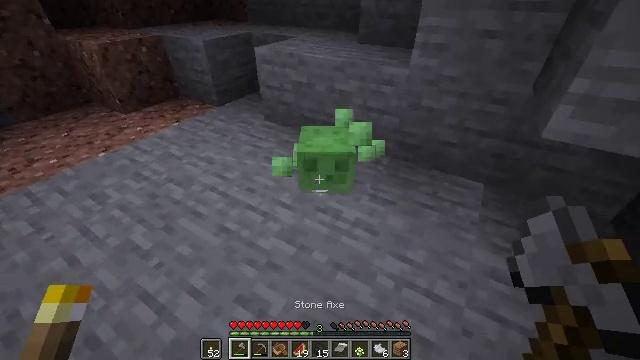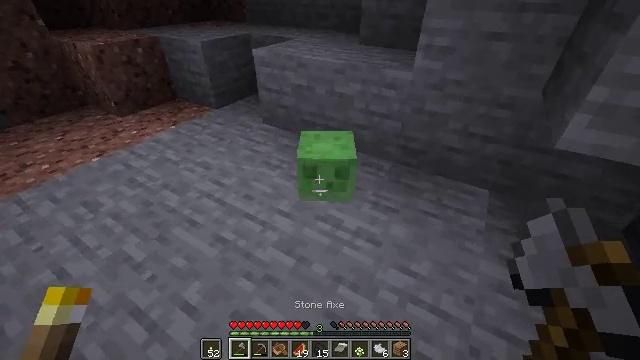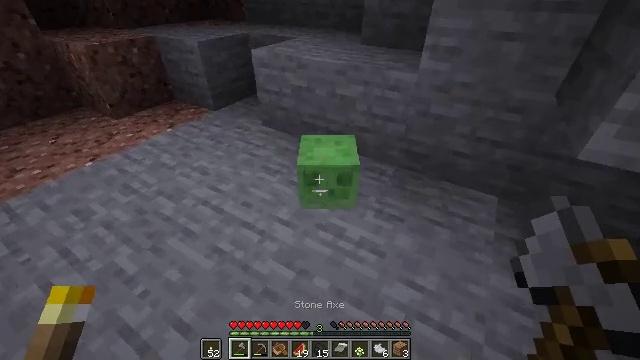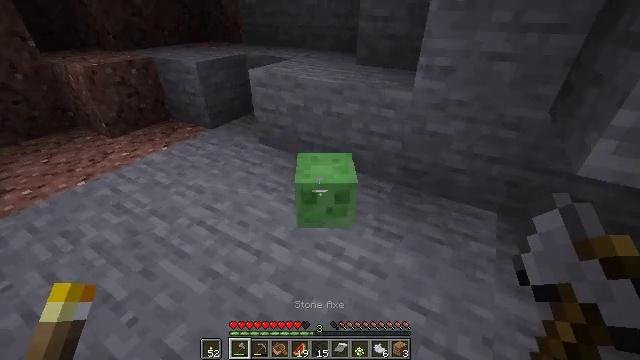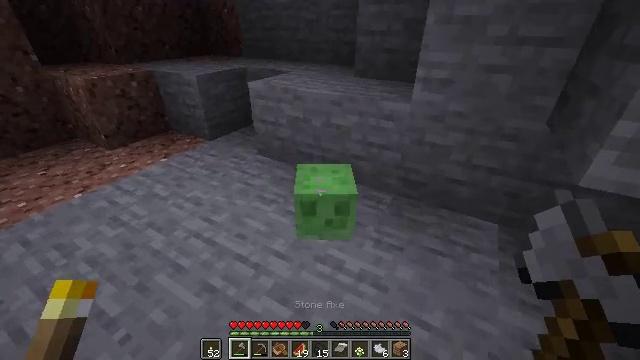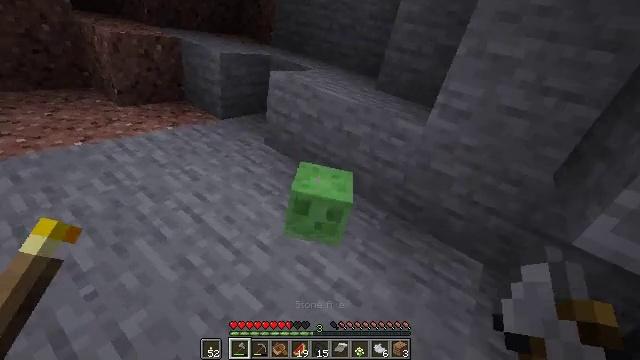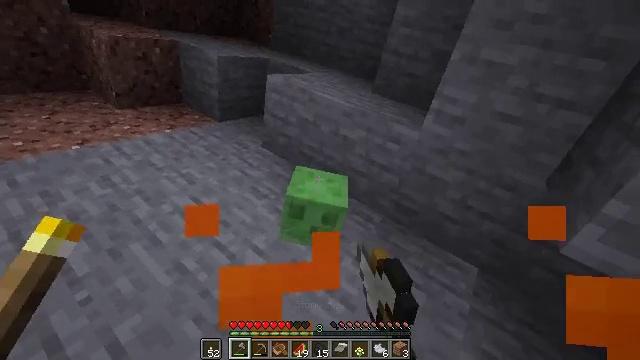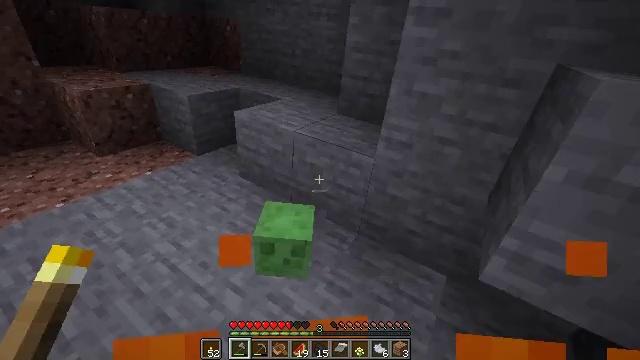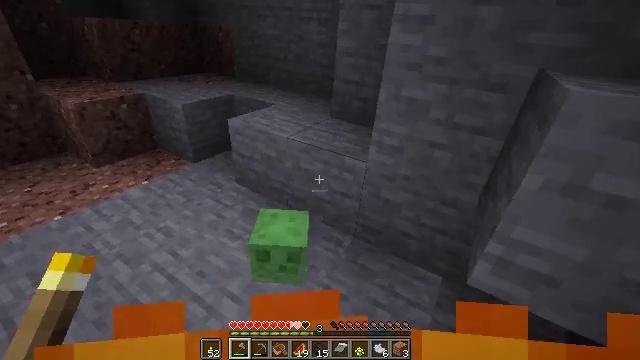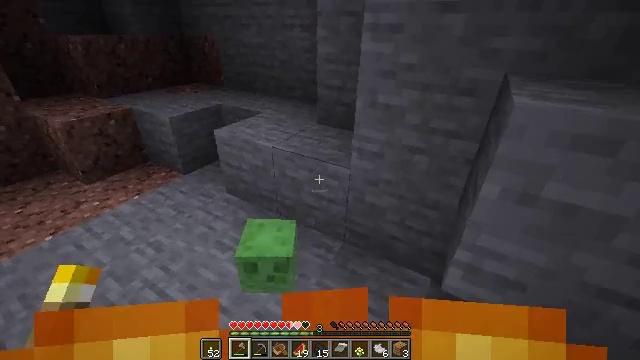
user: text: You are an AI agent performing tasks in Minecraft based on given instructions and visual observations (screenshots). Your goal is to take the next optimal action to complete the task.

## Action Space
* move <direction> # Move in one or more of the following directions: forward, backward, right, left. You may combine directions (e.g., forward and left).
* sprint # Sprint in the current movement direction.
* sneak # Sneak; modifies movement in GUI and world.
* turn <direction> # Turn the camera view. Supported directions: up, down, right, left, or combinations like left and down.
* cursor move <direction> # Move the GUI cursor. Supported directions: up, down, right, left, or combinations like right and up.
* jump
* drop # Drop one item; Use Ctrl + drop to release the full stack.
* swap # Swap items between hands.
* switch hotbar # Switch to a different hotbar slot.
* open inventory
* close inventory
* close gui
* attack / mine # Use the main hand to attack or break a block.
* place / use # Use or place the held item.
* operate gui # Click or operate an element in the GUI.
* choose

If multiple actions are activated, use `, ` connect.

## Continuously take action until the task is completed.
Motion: motion action
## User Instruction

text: Hunt mobs.
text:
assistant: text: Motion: no_op
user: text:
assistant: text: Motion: no_op
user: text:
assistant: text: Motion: turn up
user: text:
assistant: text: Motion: turn up
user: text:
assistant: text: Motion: attack / mine
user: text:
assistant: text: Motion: attack / mine
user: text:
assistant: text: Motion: attack / mine
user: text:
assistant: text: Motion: attack / mine
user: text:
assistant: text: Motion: no_op
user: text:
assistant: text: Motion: no_op